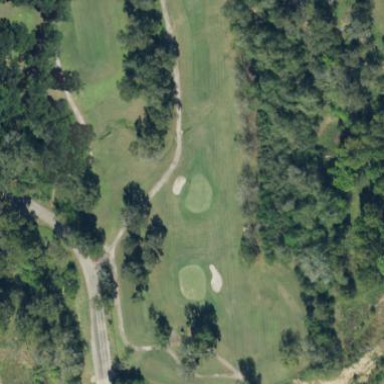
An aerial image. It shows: Picturesque green golfing area with grass land use.